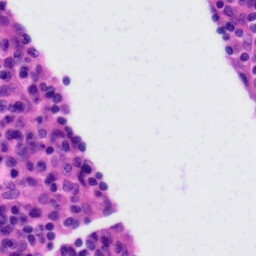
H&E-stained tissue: Tonsil